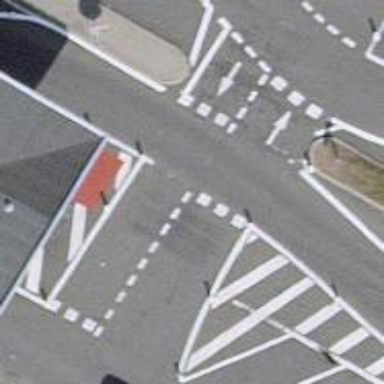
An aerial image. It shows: Road with "give way" sign.